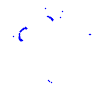
Particle: proton